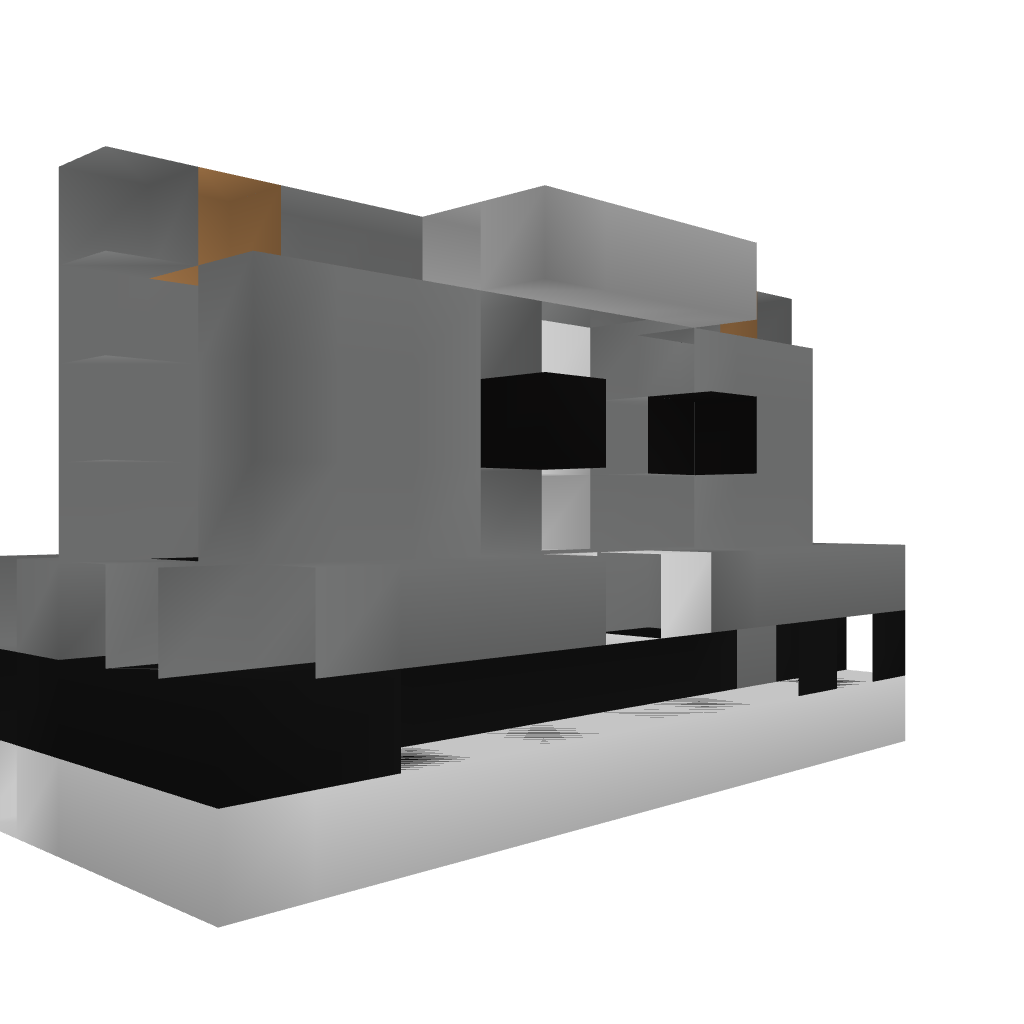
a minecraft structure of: Automatic Piston Gate